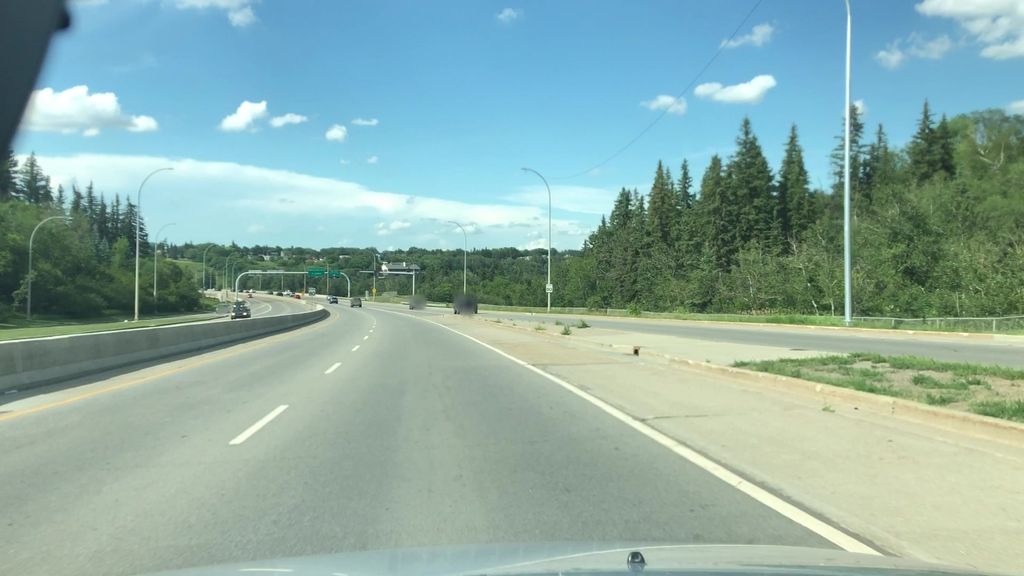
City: edmonton